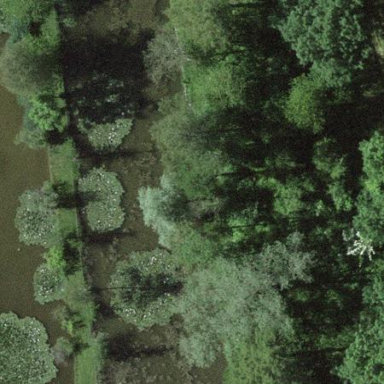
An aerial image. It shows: Peaceful pond surrounded by nature.